Question: If I force a report onto one page is it also possible to hide the following control?

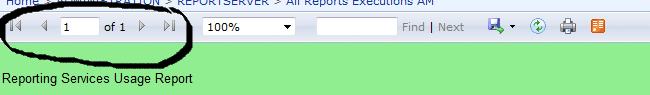
Answer: First Look at this <URL>
You can hide the toolbar like this:
'''
http://<Server Name>/reportserver?/Sales/YearlySalesSummary
&rs:Command=Render&rs:Format=HTML4.0&rc:Toolbar=false
'''
The parameter you are looking for is that:
'''
&rc:Toolbar=false
'''
<URL>
Then follow these steps:
- -
Next customize the report properties in the 'Form1_Load' method
'''
private void Form1_Load(object sender, EventArgs e)
{
rpViewer.ShowPageNavigationControls = false;
this.rpViewer.RefreshReport();
}
'''
The results should look like that: